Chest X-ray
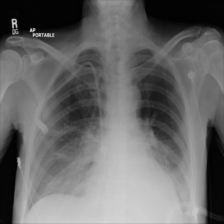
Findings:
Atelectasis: negative
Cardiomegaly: negative
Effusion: positive
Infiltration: negative
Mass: negative
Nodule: negative
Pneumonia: negative
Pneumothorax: negative
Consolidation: negative
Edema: negative
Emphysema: negative
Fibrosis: negative
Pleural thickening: negative
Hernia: negative